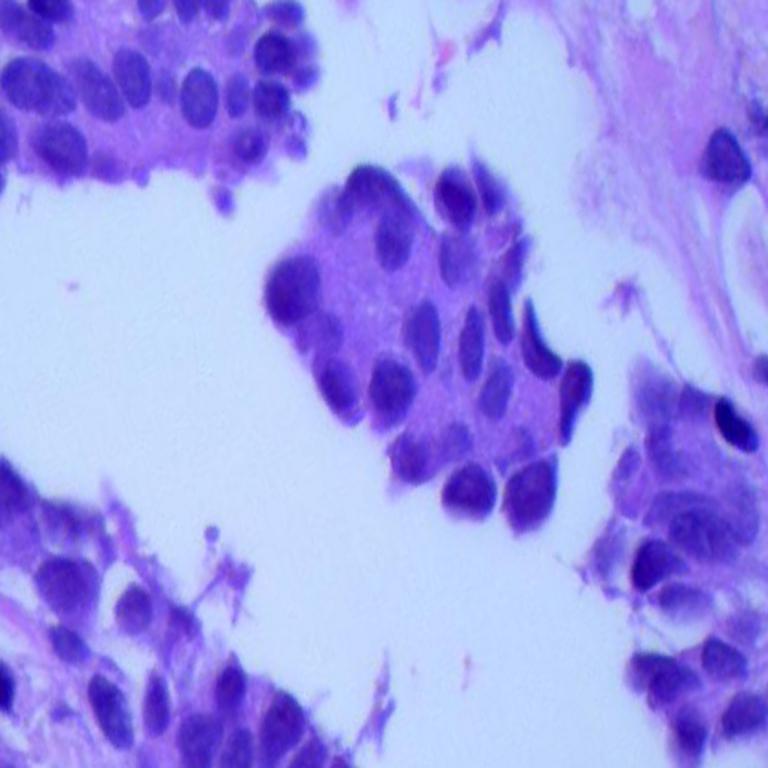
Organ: lung
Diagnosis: adenocarcinomas